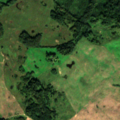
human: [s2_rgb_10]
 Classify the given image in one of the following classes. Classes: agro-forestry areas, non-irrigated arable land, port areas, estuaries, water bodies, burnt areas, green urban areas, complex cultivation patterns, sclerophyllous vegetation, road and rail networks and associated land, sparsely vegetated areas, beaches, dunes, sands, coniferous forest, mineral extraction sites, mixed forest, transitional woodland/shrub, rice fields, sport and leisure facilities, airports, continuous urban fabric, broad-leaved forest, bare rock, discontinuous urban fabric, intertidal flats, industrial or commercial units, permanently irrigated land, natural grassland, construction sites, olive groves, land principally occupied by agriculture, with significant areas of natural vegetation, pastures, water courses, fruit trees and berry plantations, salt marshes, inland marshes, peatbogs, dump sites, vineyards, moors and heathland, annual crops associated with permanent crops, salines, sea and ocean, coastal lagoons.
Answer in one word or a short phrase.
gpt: non-irrigated arable land, land principally occupied by agriculture, with significant areas of natural vegetation, broad-leaved forest